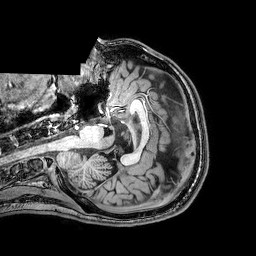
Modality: T1w
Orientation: axial
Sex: male
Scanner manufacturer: philips
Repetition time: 0.008188 s
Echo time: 0.00376 s